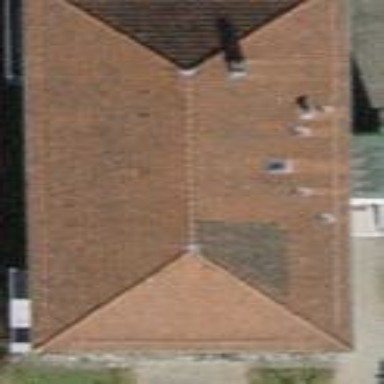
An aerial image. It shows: Hipped roof on apartment building.